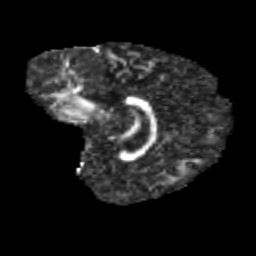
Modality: FA
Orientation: sagittal
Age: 11
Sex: male
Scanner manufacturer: siemens
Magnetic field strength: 3 T
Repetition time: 3.8 s
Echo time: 0.07 s